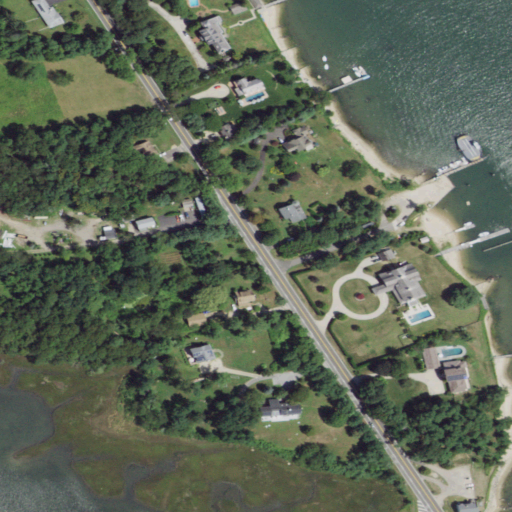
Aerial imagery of mountains in New York named South Ferry Hills containing low intensity development, deciduous forest, medium intensity development, open water, herbaceous wetlands, open development, mixed forest, pasture, high intensity development, and barren land